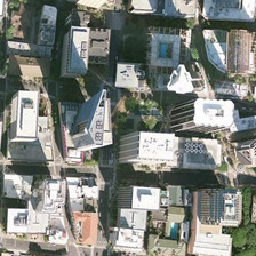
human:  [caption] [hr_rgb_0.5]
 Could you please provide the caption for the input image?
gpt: High-rise buildings with paths.

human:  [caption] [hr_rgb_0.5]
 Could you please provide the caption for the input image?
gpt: A tall building with a path

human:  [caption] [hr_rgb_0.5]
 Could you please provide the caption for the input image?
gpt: A skyscraper with a path.

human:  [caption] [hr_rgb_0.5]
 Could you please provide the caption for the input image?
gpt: Every tall building has green color and looks very beautiful.

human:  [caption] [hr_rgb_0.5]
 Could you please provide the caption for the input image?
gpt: There is a piece of green space beside each skyscraper, which looks very beautiful.